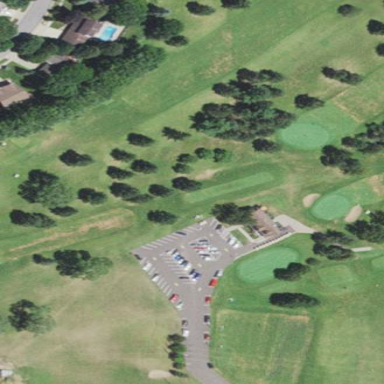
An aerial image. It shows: Designated golf cart path along service road.